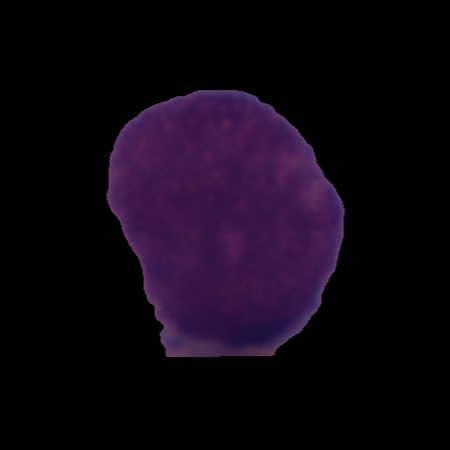
Label: cancer